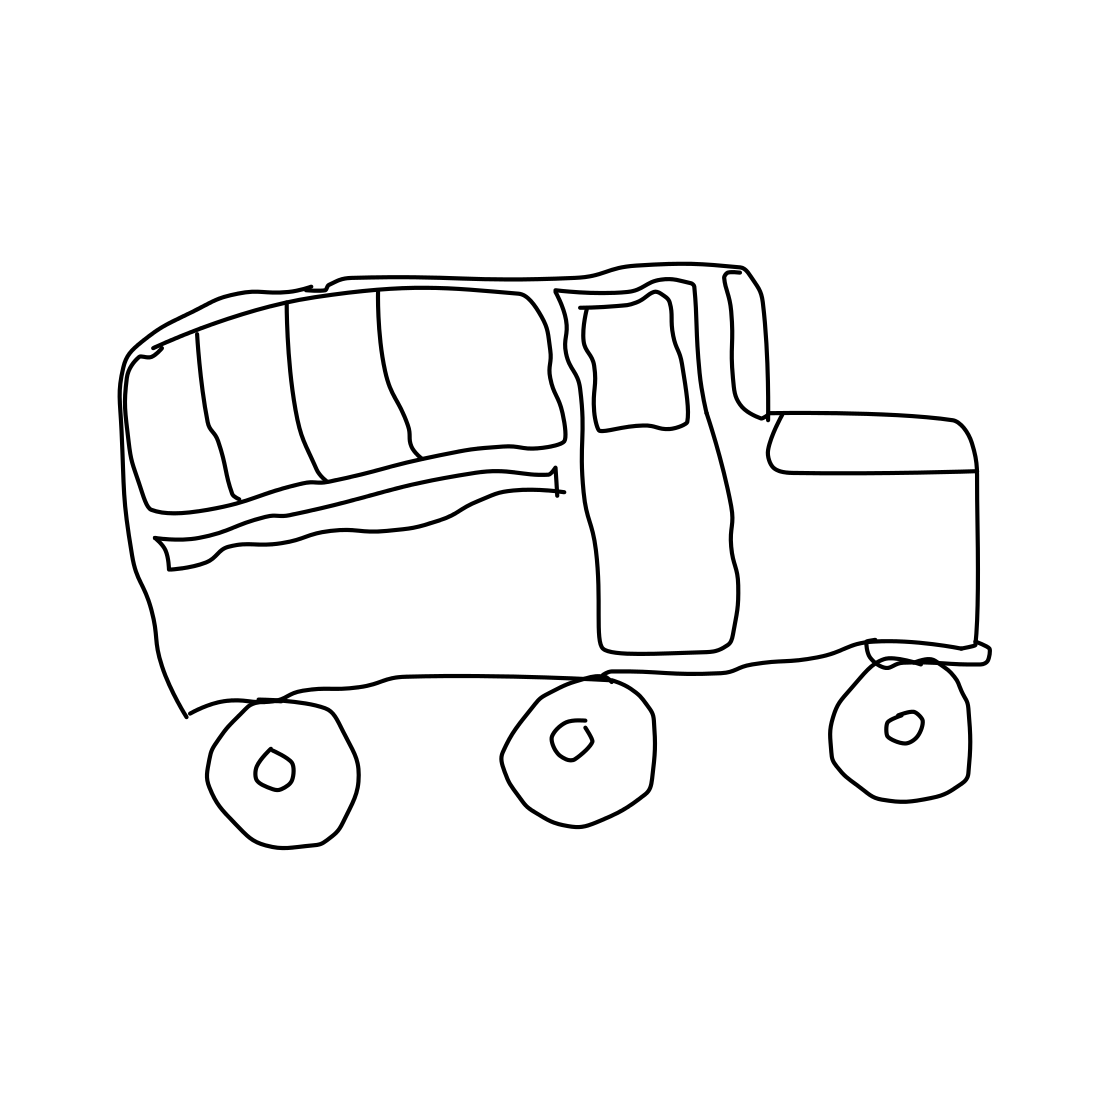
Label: bus